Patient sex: M
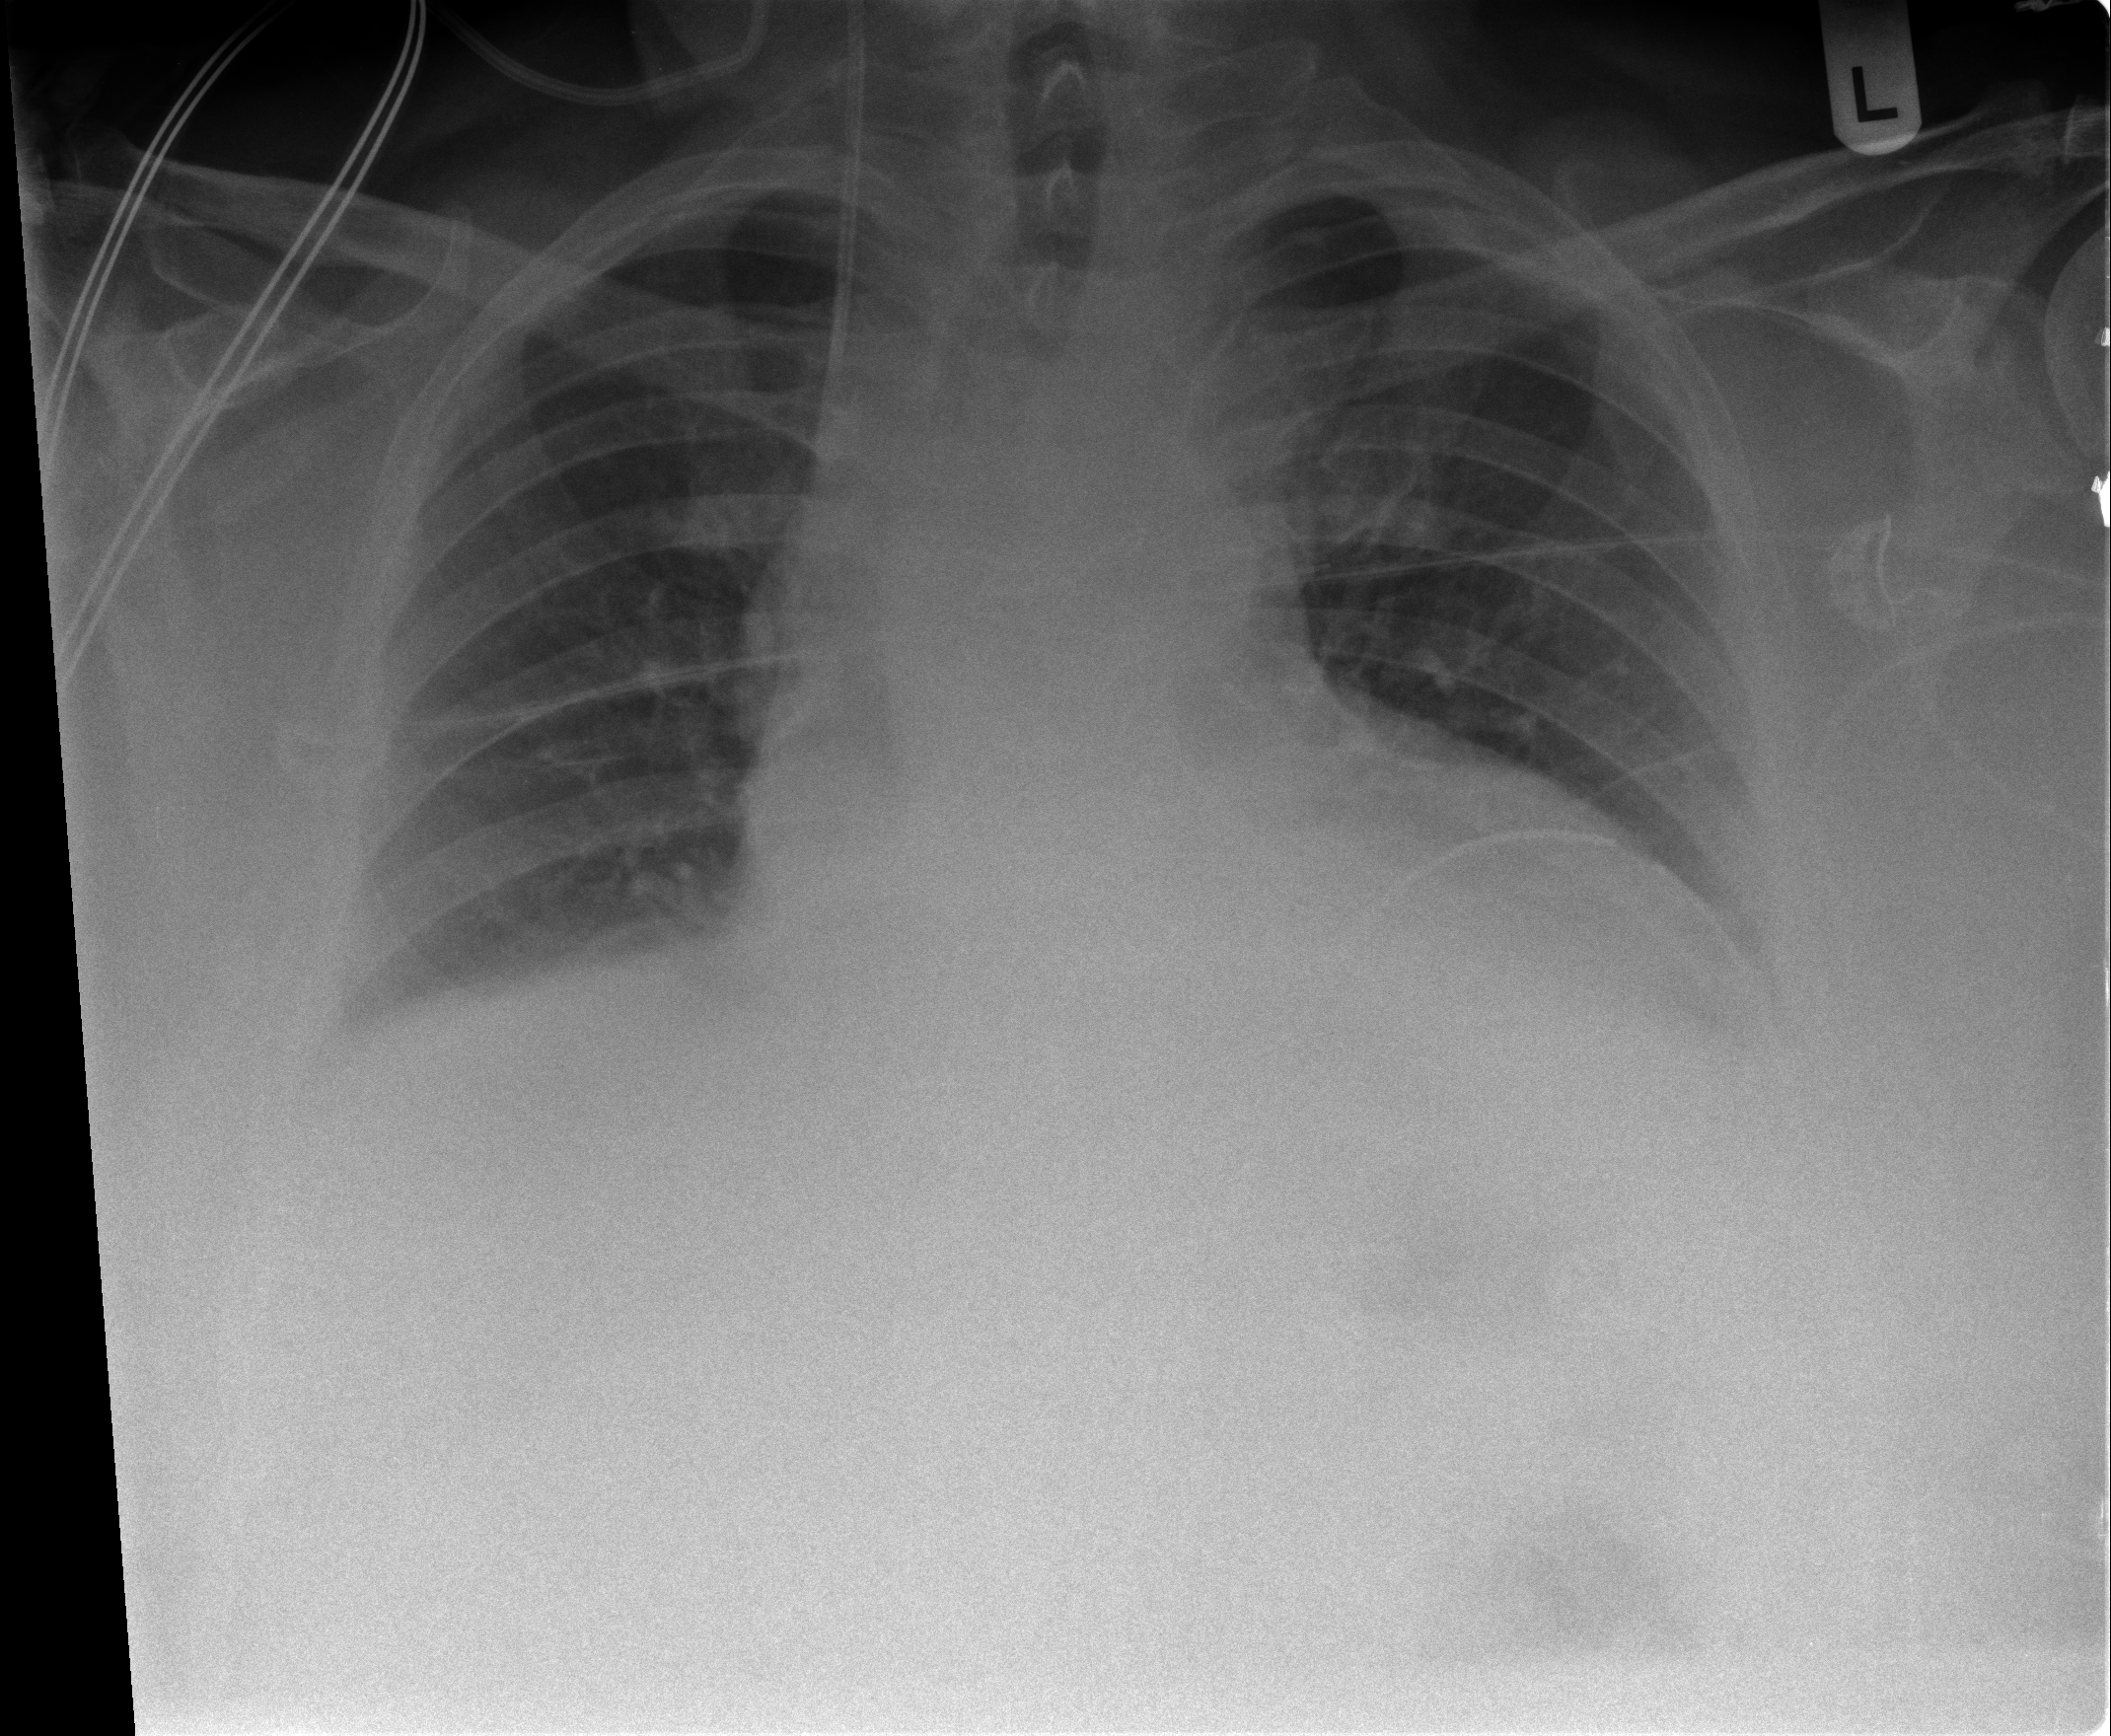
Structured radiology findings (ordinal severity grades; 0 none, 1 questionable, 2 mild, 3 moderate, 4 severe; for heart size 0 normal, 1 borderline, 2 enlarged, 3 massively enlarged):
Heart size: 2
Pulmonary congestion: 0
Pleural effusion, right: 2
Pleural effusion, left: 2
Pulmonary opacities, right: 0
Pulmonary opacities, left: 0
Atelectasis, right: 2
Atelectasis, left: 2